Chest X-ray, PA view. Patient: 46 years old, sex F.
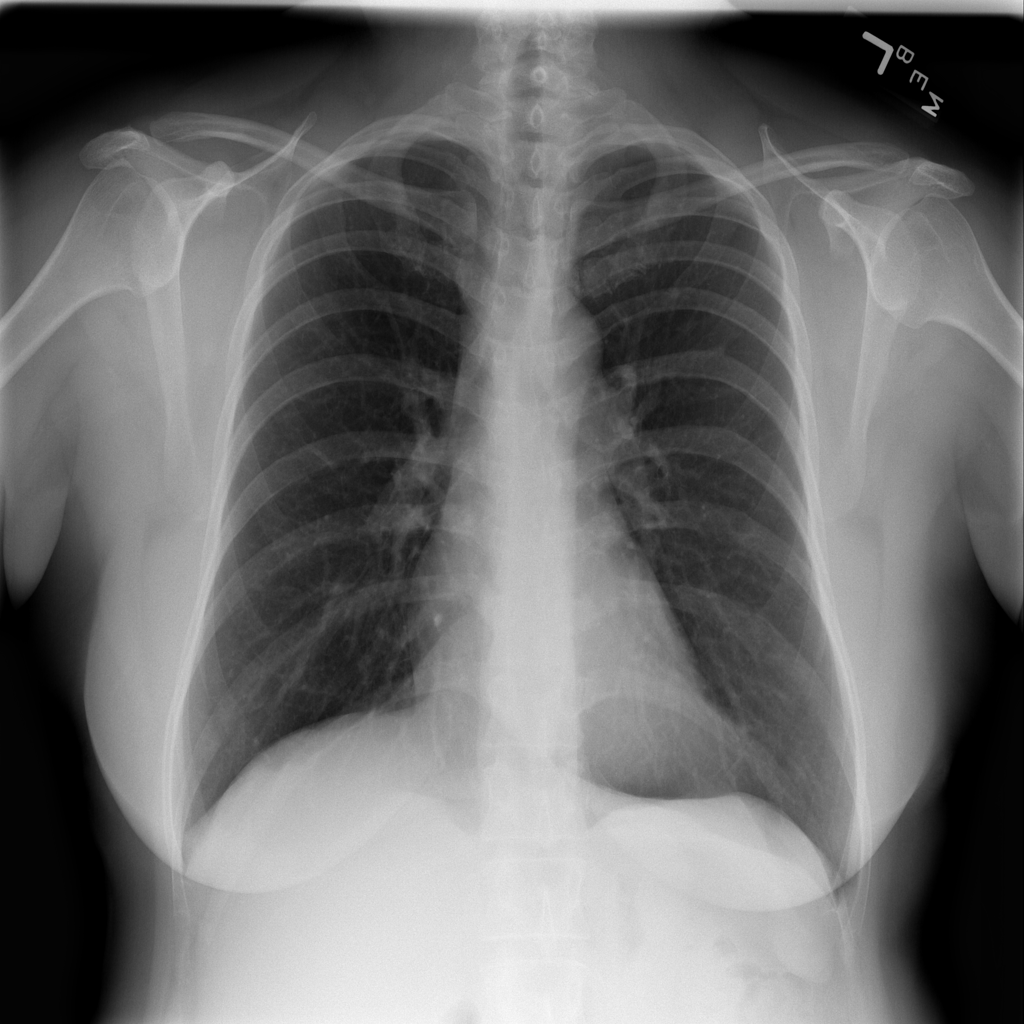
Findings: No Finding